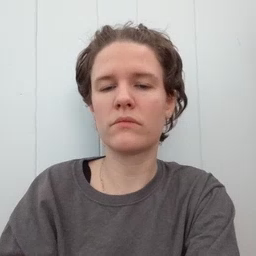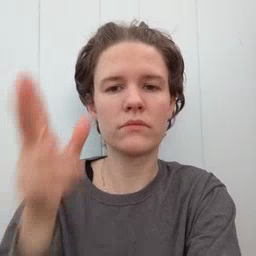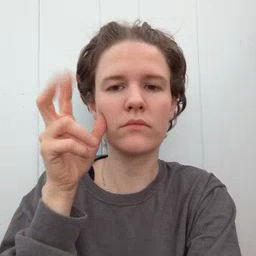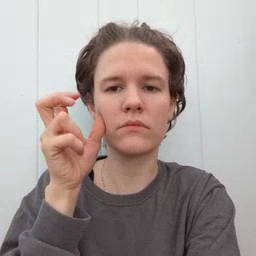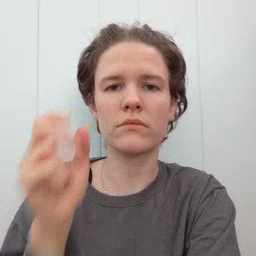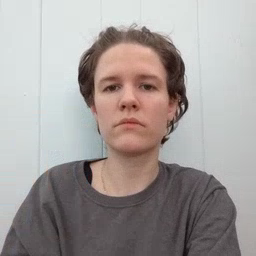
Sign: listen